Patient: sex M, age 61
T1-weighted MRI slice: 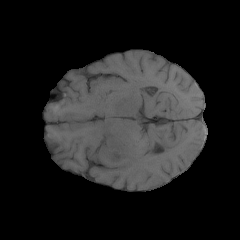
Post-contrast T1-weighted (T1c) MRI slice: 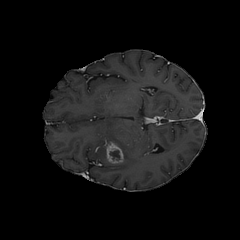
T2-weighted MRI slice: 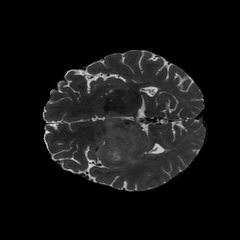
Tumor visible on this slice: yes
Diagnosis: Glioblastoma, IDH-wildtype
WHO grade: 4